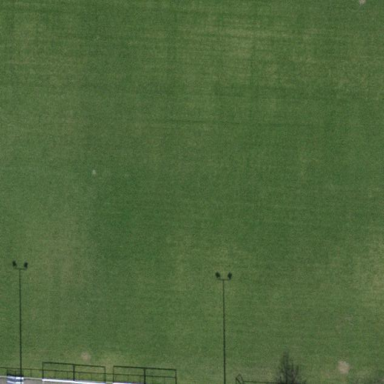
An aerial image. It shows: Soccer pitch for outdoor sports and leisure activities.